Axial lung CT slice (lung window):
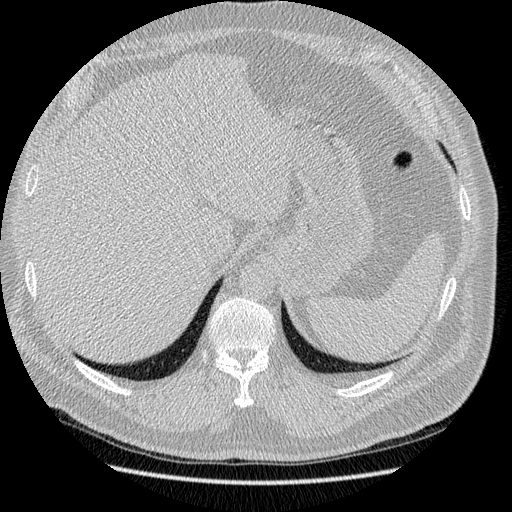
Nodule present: no